Field crop: maize
Growth stage: 2
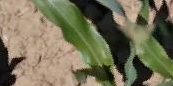
Species: maize